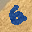
Label: 6